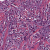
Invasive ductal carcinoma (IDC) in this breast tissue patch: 1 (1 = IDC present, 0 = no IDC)